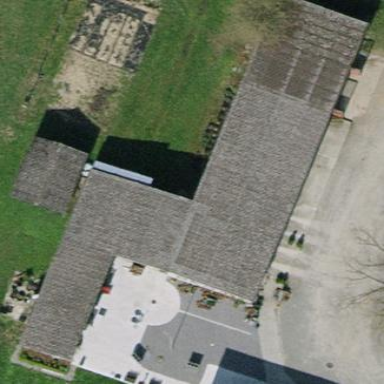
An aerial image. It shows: Farm auxiliary building with gabled roof.